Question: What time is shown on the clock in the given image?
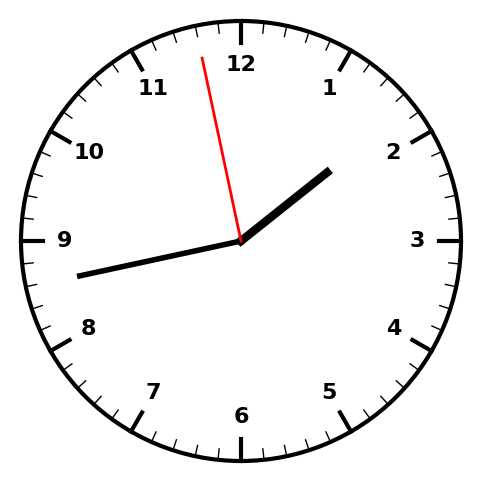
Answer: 01:42:58